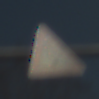
Verkehrszeichen: Gefahrenstelle
Umgebung: Outdoor, Suburban
Tageszeit: MorningAfternoon
Wetter: PartlyCloudy
Licht: Natural
Jahreszeit: NotSpecified
Kontrast: HighContrast